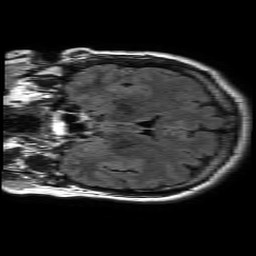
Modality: FLAIR
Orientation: coronal
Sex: female
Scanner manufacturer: philips
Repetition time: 11 s
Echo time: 0.125 s